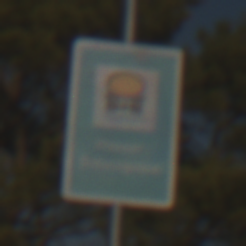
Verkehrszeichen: Wasserschutzgebiet
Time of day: MorningAfternoon
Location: Outdoor (Nature)
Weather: PartlyCloudy
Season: NotSpecified
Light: Natural